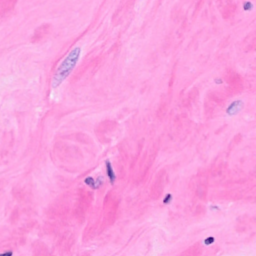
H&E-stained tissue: Breast